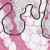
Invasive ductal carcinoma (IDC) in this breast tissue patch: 0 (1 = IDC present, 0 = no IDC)